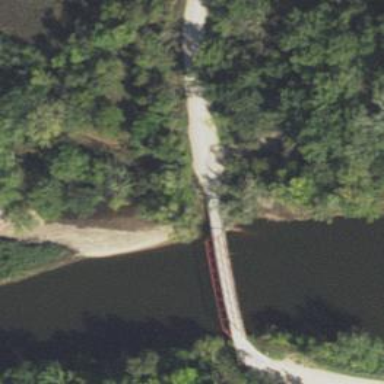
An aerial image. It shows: Tertiary road with bridge.